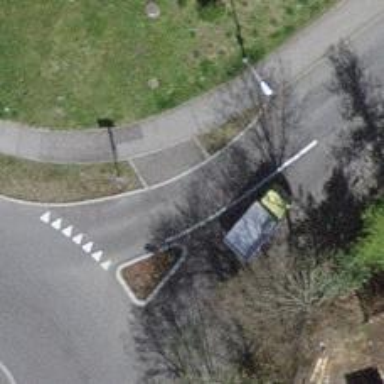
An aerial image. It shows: Unmarked crossing on the road.